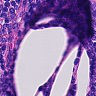
Metastatic tissue present: no